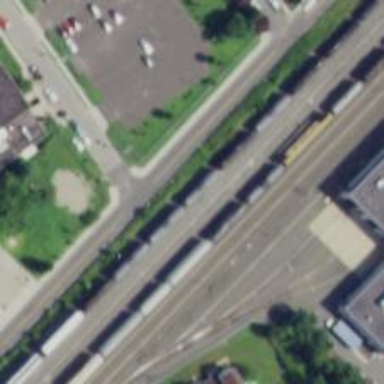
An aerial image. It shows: Railway yard used for servicing trains.